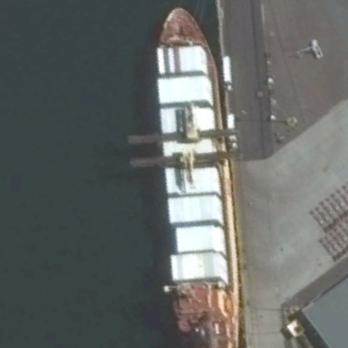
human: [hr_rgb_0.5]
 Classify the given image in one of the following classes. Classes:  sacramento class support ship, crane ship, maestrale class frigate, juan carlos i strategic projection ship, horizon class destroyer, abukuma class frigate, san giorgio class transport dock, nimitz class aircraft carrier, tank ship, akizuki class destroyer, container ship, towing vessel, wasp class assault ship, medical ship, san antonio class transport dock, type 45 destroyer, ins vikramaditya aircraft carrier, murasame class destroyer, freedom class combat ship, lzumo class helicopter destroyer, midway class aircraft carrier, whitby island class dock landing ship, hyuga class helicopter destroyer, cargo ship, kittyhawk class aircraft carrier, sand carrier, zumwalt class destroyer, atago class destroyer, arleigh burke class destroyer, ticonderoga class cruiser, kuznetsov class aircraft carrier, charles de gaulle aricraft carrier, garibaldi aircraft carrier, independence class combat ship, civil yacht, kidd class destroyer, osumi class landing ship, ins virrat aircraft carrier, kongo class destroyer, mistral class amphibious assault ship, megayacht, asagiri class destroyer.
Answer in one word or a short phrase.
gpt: Container ship